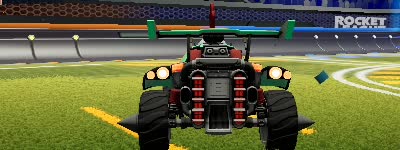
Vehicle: octane